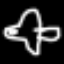
Label: airplane